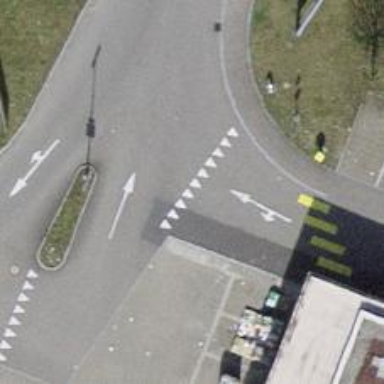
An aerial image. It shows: Road with "give way" sign.